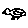
Label: bird